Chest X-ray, PA view. Patient: 39 years old, sex F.
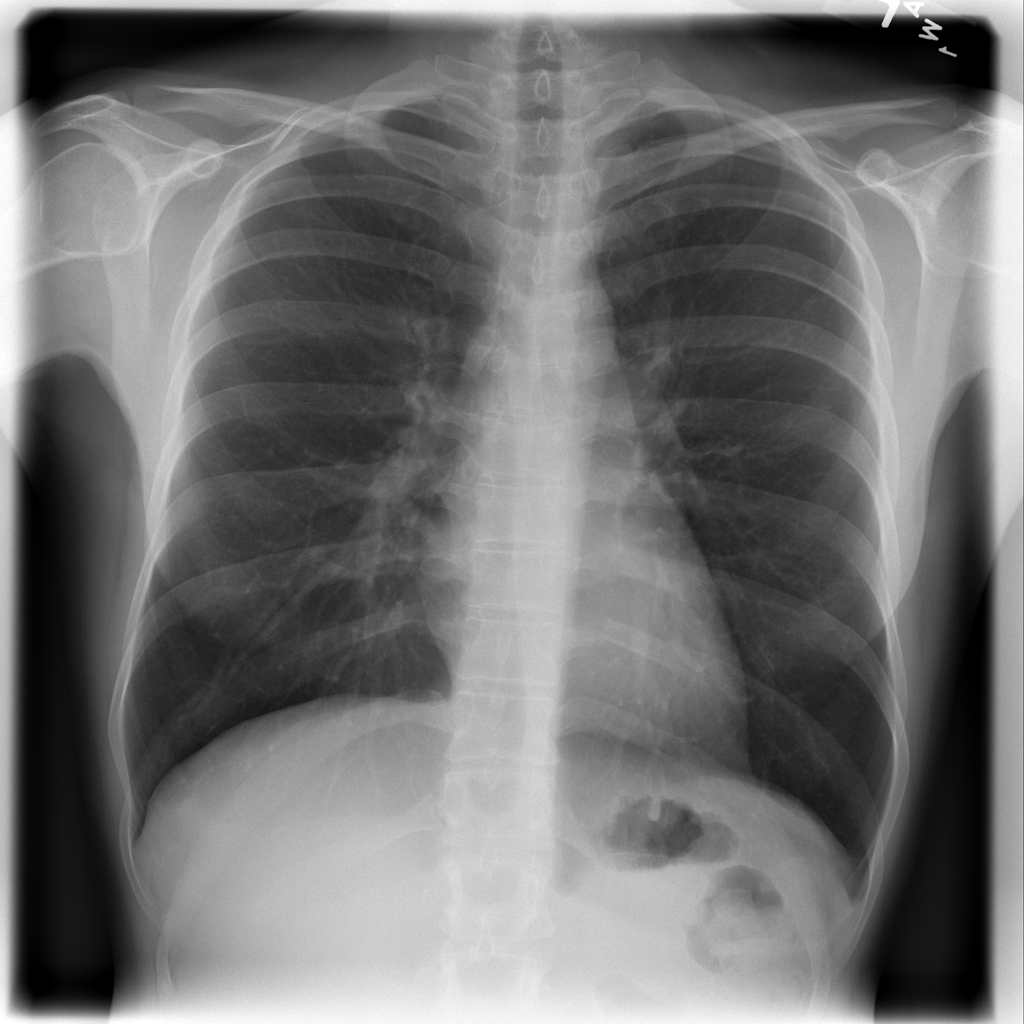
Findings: No Finding